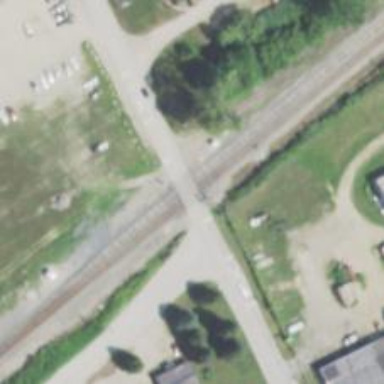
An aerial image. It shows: Level crossing with lights and barriers.